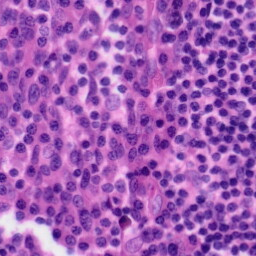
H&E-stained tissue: Tonsil